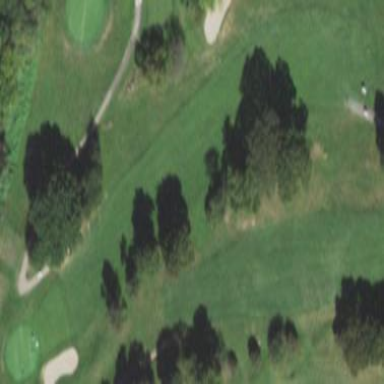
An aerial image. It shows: Golf fairway surrounded by grass.